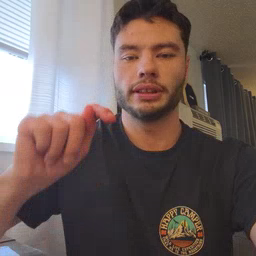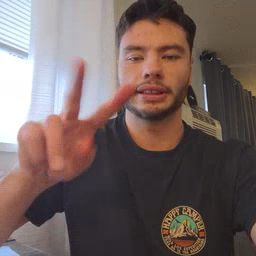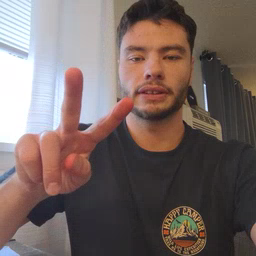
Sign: TV